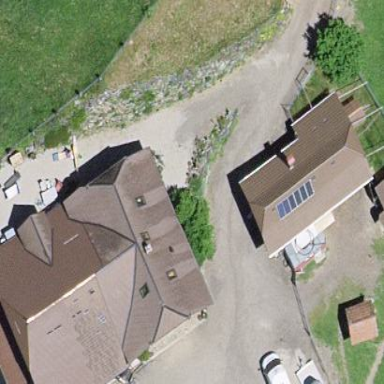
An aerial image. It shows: Farm building.